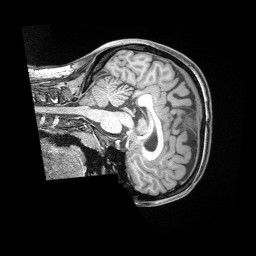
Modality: T1w
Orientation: sagittal
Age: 33
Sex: female
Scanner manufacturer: siemens
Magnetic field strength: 3 T
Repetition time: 2 s
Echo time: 0.00211 s